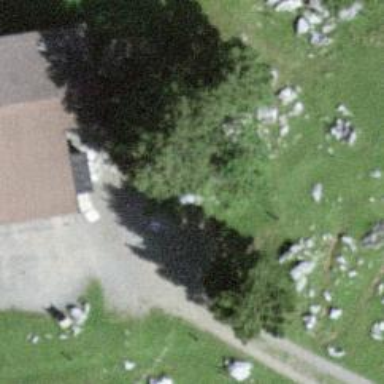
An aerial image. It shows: Evergreen needle-leaved tree.